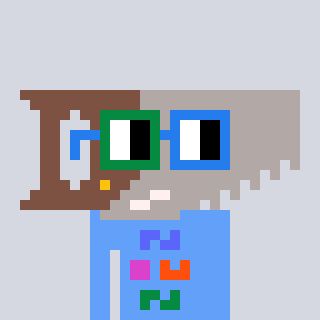
a pixel art character with square green and blue glasses, a saw-shaped head and a blue-colored body on a cool background